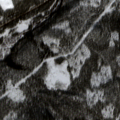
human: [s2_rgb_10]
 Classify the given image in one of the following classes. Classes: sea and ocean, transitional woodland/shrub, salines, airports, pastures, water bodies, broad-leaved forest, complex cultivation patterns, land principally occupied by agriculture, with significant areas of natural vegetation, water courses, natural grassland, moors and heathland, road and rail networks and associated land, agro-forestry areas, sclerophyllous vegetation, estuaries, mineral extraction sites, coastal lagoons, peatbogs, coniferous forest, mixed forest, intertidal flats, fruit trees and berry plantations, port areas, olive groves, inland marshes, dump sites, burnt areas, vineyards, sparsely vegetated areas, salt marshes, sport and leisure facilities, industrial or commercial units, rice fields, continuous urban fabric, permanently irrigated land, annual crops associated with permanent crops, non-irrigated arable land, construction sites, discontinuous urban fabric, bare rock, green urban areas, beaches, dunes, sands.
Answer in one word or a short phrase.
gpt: coniferous forest